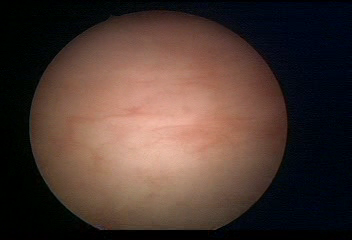
Modality: WLC
Class: Normal mucosa
Bladder cancer association: No